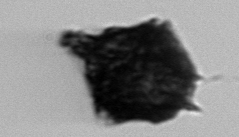
Label: Gonyaulax